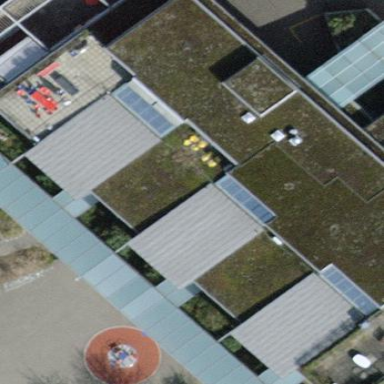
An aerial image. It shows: School building with school amenities.